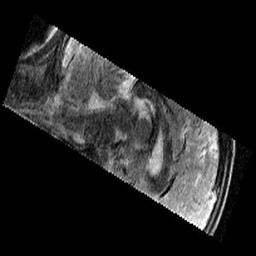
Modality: T2w
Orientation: sagittal
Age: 12
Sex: male
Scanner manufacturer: siemens
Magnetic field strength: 3 T
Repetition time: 9.23 s
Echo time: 0.067 s